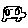
Label: car